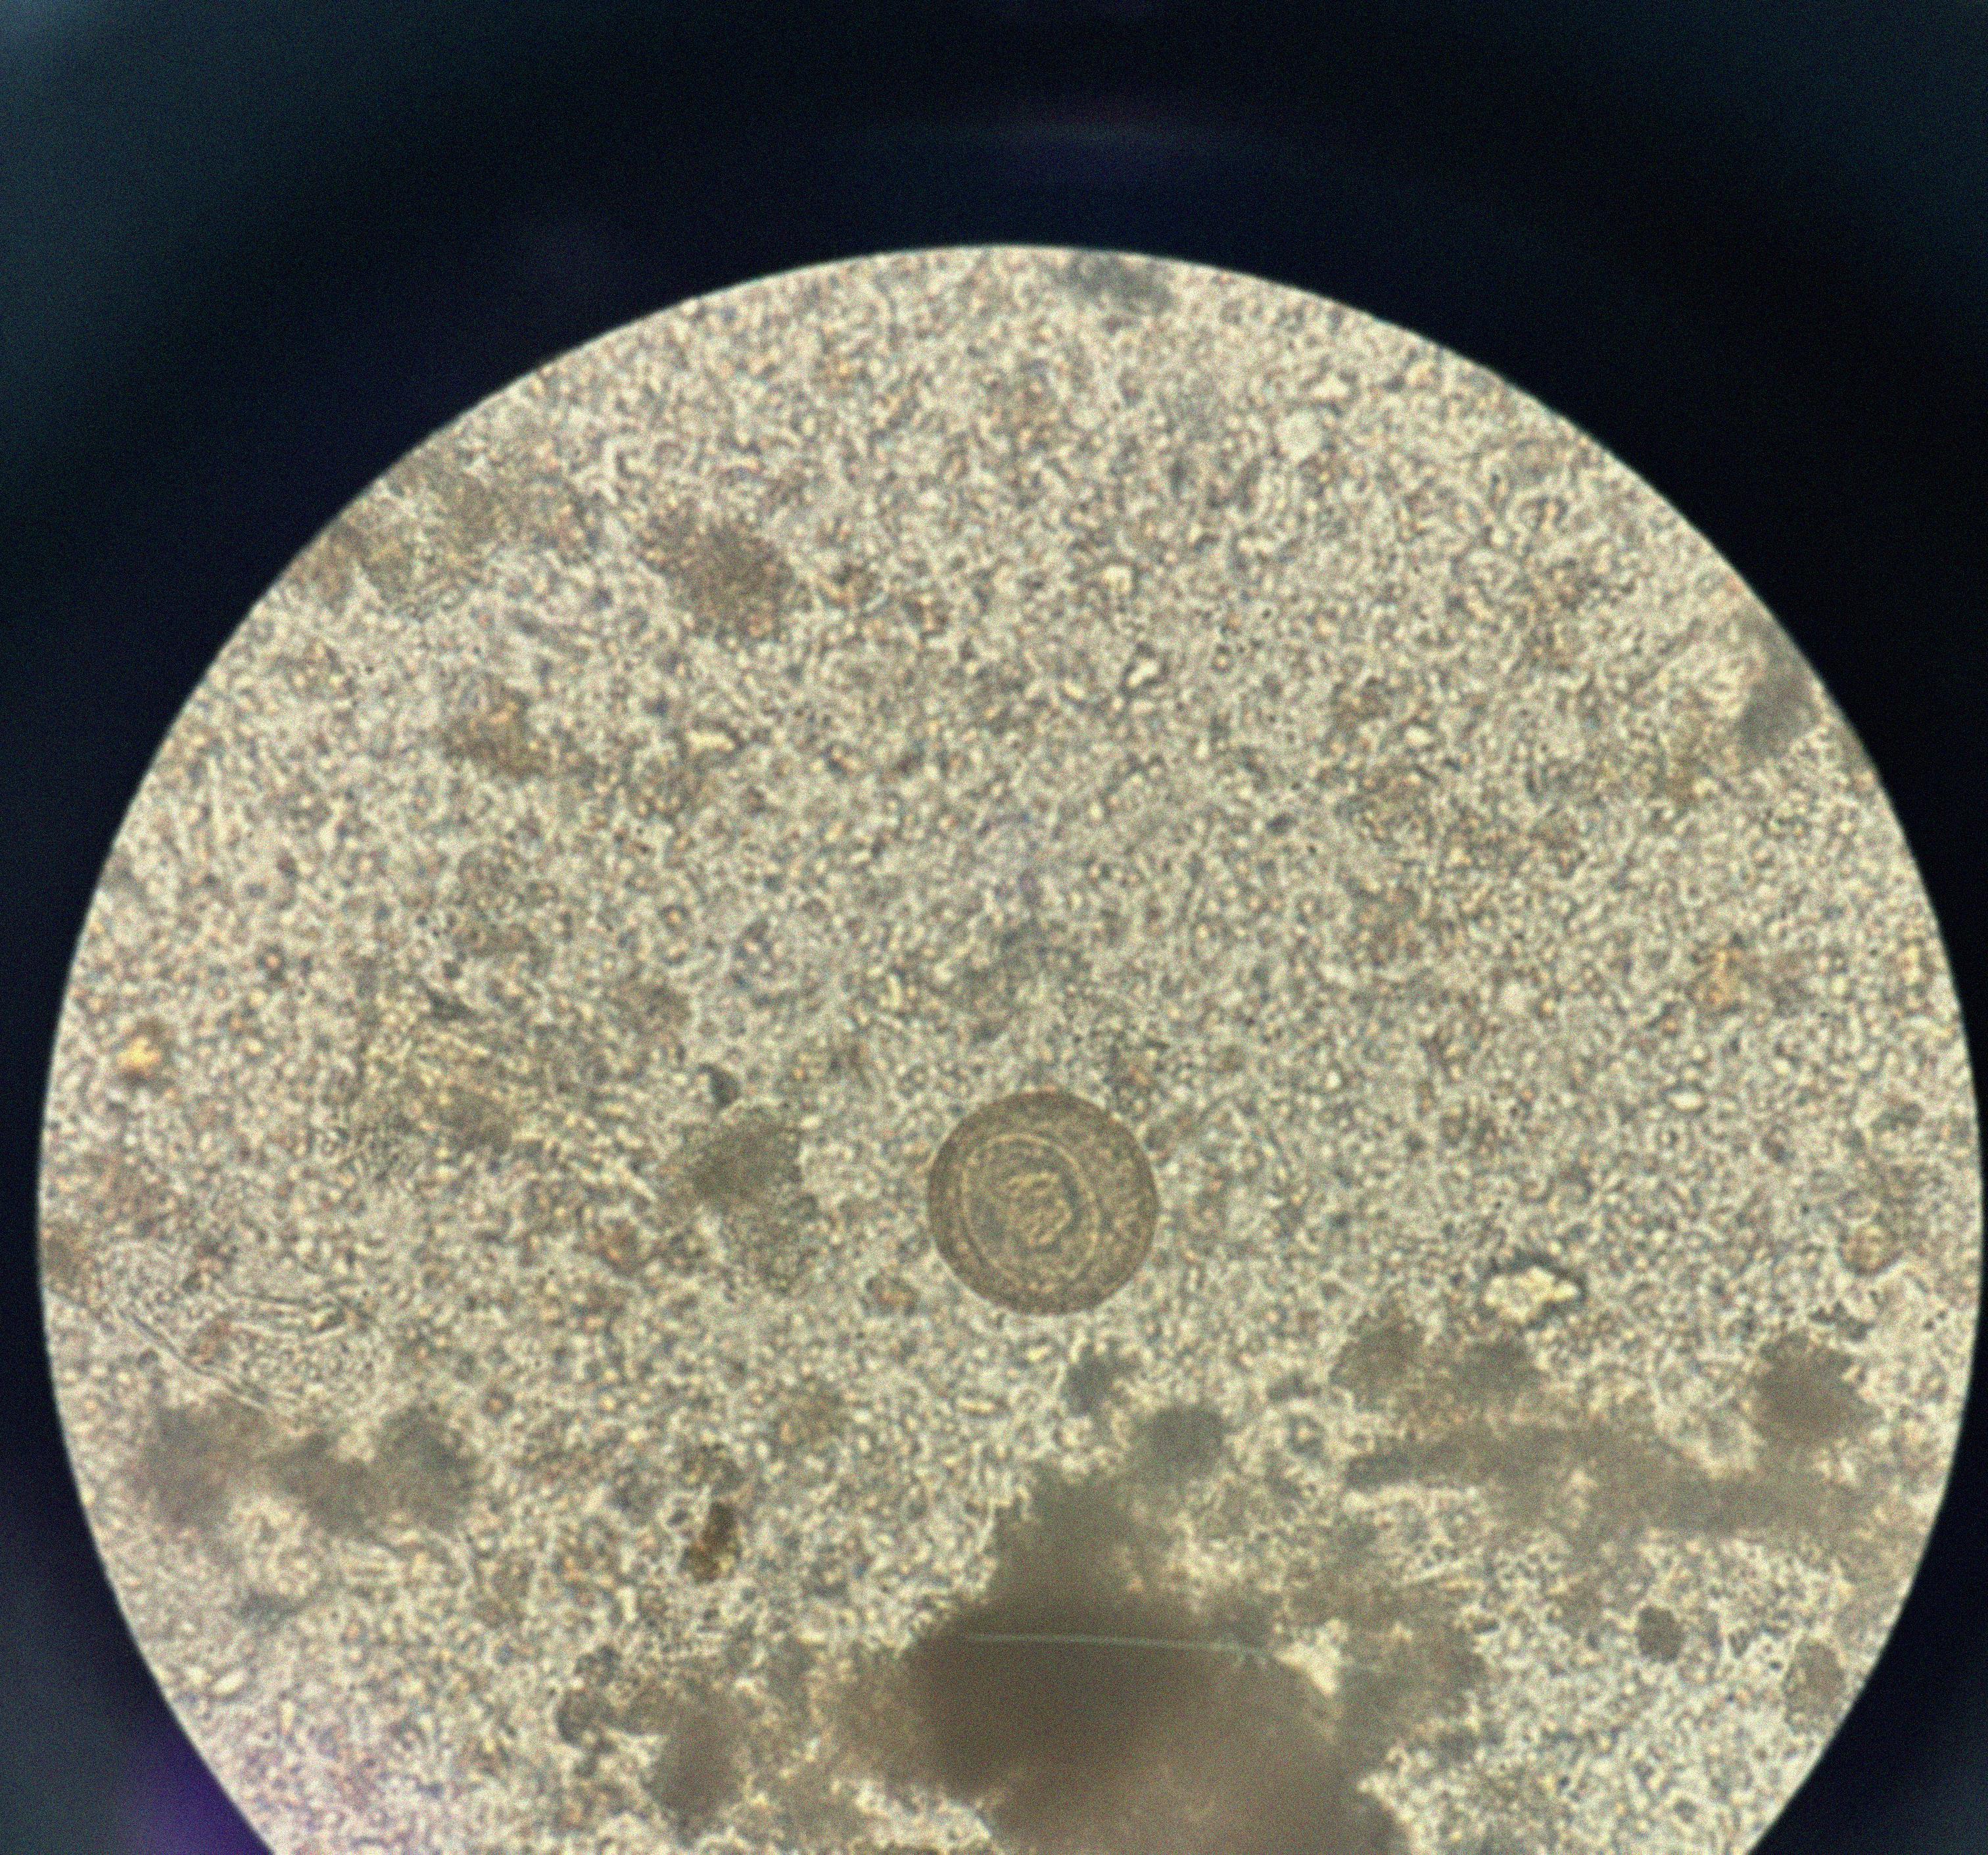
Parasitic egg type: Hymenolepis diminuta